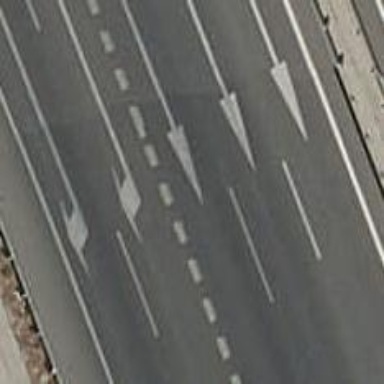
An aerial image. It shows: Motorway.